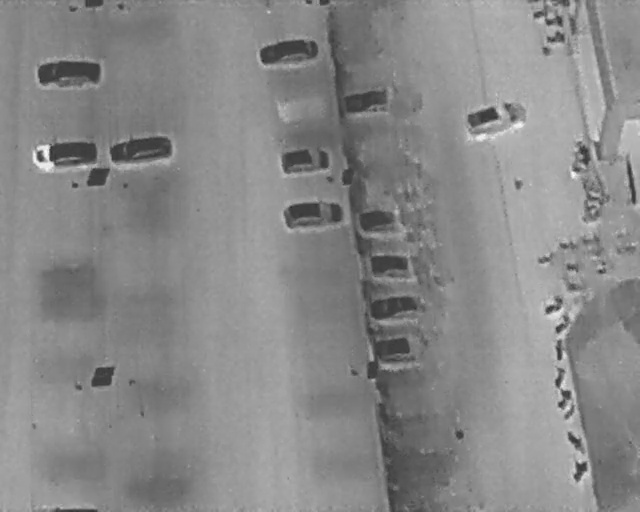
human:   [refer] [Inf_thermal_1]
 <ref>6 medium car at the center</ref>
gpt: <box>[[45, 26, 49, 36, 171], [46, 35, 51, 47, 173], [57, 37, 61, 47, 174], [59, 46, 63, 56, 2], [60, 54, 64, 65, 172], [60, 63, 65, 73, 174]]</box>

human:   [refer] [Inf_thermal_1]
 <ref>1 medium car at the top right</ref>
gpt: <box>[[75, 16, 79, 29, 161]]</box>

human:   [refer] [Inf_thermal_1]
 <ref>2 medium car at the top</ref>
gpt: <box>[[43, 4, 47, 15, 173], [56, 14, 59, 25, 176]]</box>

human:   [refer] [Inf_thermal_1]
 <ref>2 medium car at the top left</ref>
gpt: <box>[[8, 7, 12, 20, 2], [19, 22, 23, 35, 169]]</box>